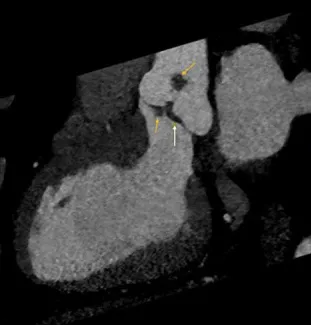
(A) Left ventricular outflow tract view of the pre-operative CT angiogram showing the masses (Yellow arrows) and the thickening of the non-coronary cusp of the aortic valve (White arrow).
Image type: radiology (ct)